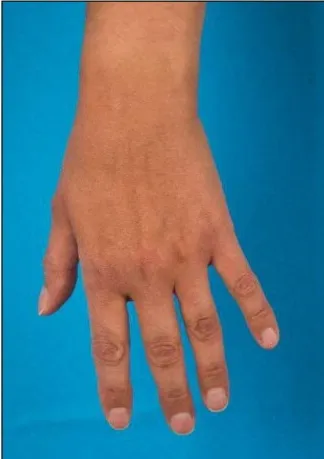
Left hand).
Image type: medical_photograph (other_medical_photograph)